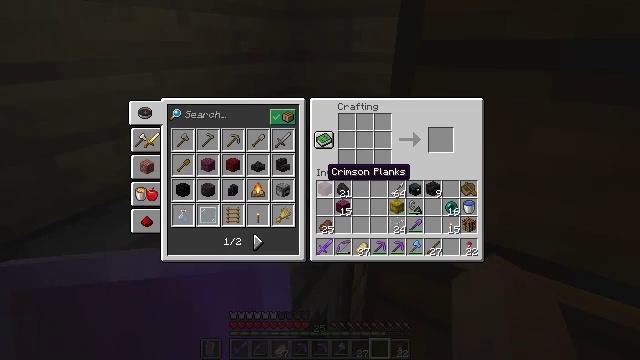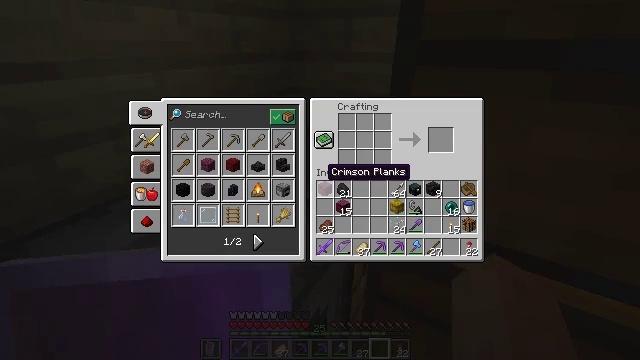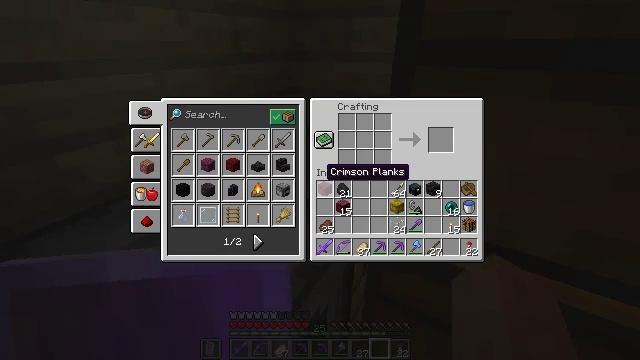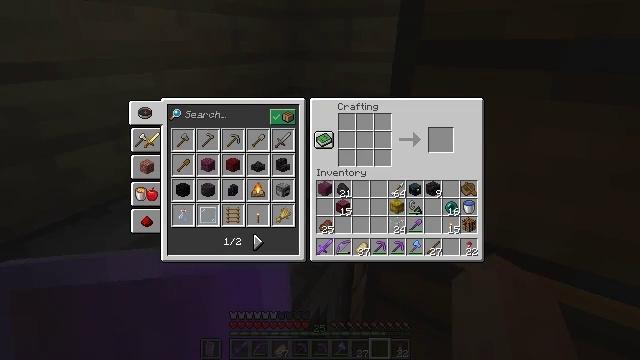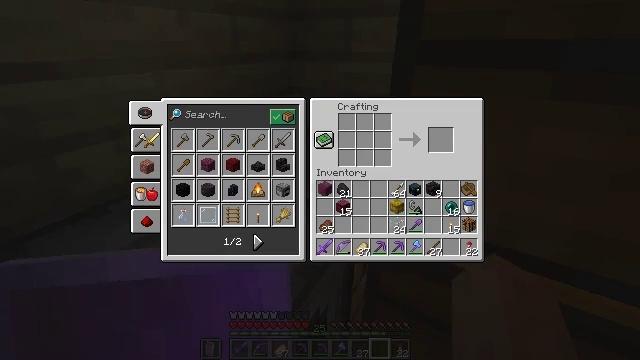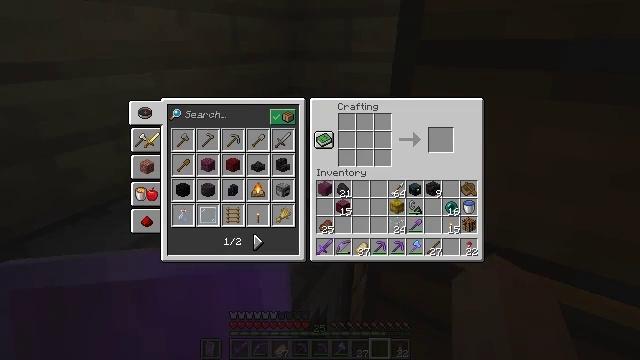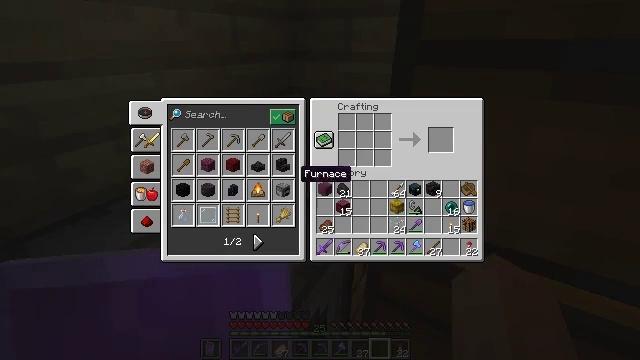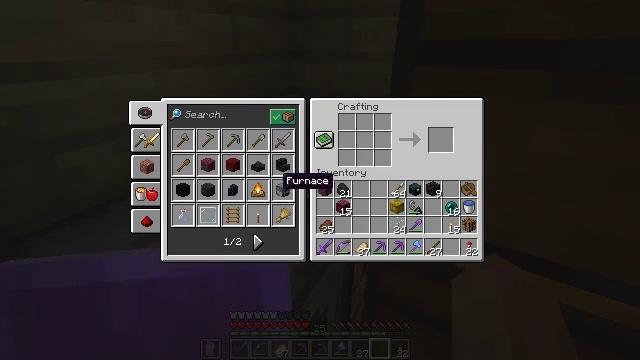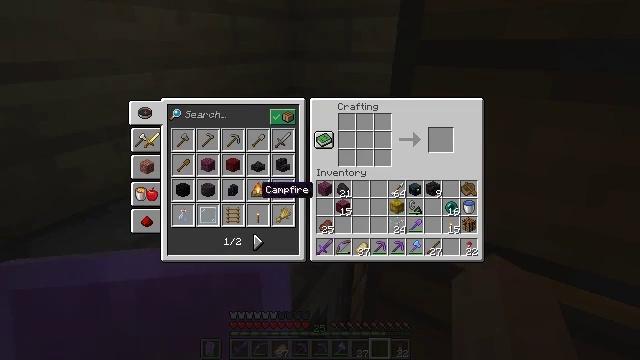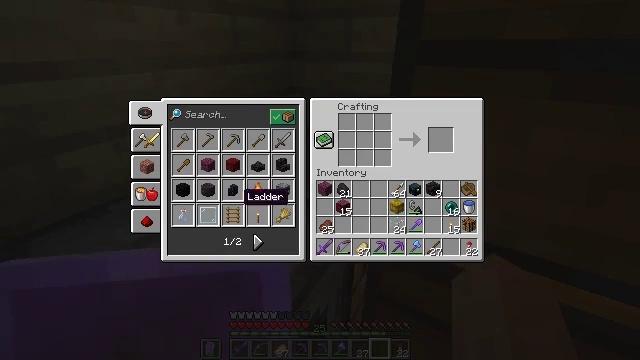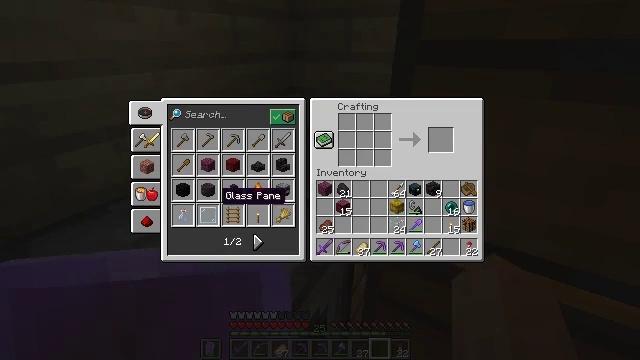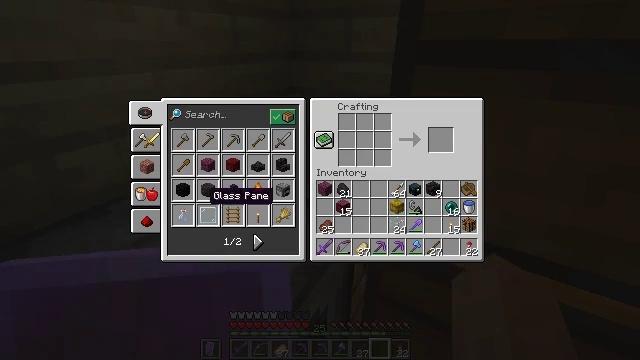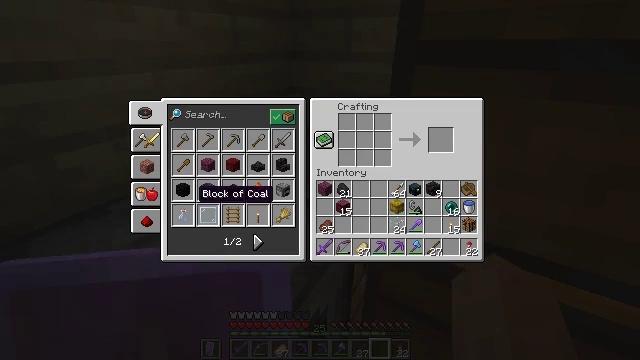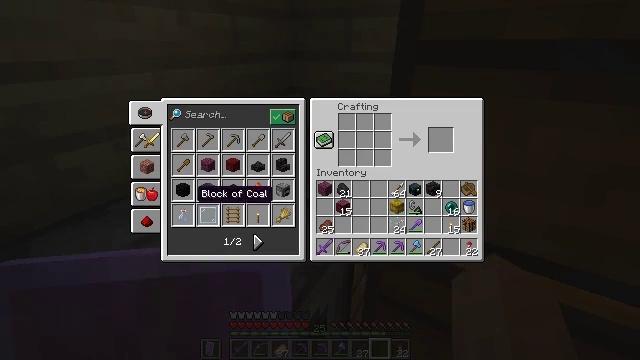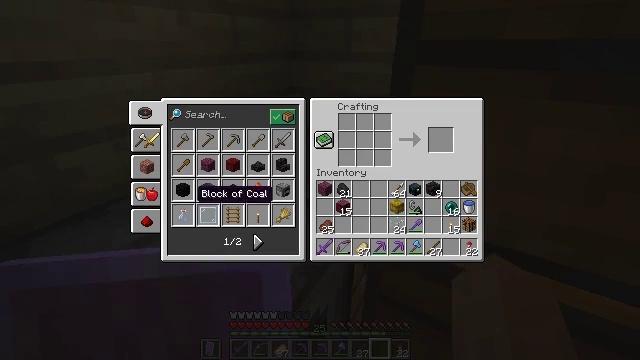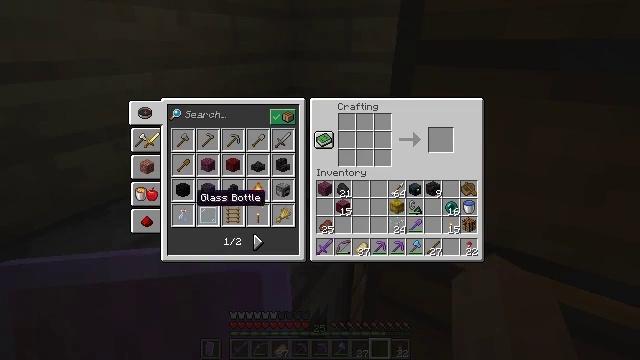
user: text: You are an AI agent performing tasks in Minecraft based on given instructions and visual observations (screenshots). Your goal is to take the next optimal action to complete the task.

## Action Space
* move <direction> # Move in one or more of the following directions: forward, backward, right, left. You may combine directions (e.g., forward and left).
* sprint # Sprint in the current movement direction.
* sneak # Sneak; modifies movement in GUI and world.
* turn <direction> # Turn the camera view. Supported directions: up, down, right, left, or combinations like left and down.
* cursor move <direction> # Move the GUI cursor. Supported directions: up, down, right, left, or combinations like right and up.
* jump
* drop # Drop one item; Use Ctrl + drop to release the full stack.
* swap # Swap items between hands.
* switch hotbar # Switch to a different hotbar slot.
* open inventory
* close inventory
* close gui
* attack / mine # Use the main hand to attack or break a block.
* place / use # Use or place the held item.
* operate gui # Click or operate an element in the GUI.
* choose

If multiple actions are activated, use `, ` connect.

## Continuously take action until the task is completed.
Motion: motion action
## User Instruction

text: Craft a glass bottle.
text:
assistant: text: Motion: no_op
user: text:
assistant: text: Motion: no_op
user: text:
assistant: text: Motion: no_op
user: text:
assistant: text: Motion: turn left
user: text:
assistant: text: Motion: no_op
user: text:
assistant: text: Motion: turn left
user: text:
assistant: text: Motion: turn left
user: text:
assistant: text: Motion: turn left and down
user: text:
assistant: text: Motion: turn left and down
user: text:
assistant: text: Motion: turn left
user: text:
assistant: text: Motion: turn left
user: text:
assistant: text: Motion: turn left
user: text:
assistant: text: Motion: no_op
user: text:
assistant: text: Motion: no_op
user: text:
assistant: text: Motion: no_op
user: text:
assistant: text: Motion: no_op
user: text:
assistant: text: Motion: no_op
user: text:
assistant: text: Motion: no_op
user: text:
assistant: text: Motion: no_op
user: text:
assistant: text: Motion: attack / mine
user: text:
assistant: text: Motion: attack / mine
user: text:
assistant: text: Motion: attack / mine
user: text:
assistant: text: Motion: no_op
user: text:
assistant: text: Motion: no_op
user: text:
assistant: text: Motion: no_op
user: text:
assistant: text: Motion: no_op
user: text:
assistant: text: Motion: no_op
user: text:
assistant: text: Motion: no_op
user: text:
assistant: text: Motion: no_op
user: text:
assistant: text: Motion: no_op